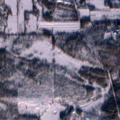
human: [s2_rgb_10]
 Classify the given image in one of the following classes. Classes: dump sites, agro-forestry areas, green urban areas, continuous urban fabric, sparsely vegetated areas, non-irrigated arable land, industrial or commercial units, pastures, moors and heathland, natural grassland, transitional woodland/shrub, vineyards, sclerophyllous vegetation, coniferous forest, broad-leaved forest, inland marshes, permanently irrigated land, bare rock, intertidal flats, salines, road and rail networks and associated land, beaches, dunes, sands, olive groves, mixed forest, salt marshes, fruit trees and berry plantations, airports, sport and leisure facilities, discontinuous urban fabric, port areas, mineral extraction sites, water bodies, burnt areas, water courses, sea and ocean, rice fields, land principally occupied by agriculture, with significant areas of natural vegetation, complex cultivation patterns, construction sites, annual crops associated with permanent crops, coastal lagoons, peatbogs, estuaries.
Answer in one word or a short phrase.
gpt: complex cultivation patterns, mixed forest, peatbogs